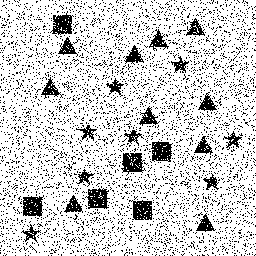
Squares: 6
Triangles: 10
Stars: 8
Total shapes: 24